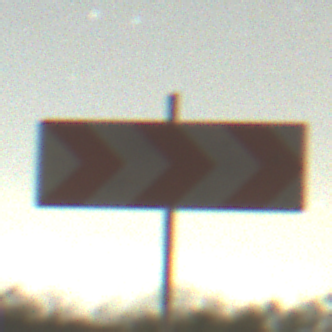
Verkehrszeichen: RichtungstafelnInKurvenGrossLinks
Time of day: Night
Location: Outdoor (Nature)
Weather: Clear
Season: NotSpecified
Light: Natural